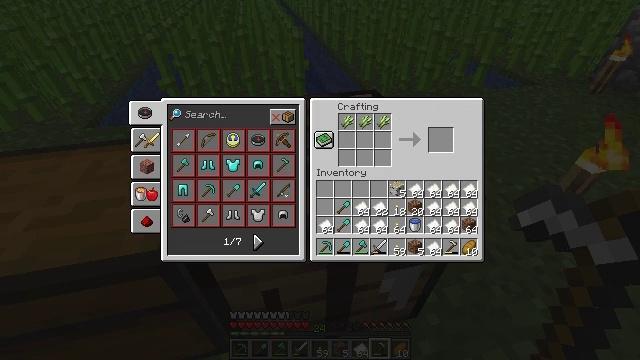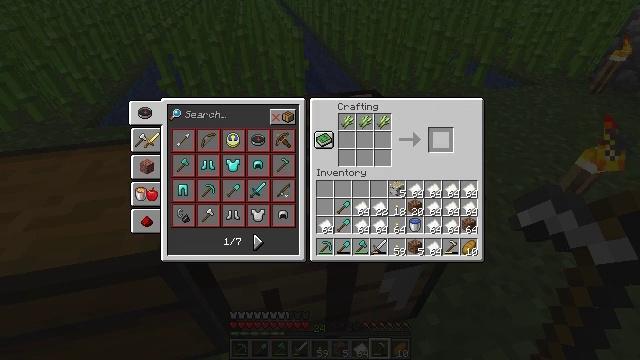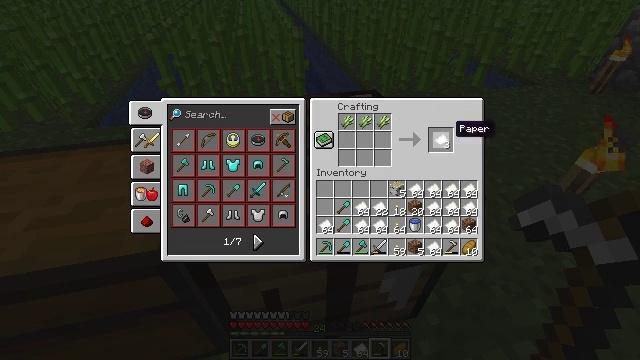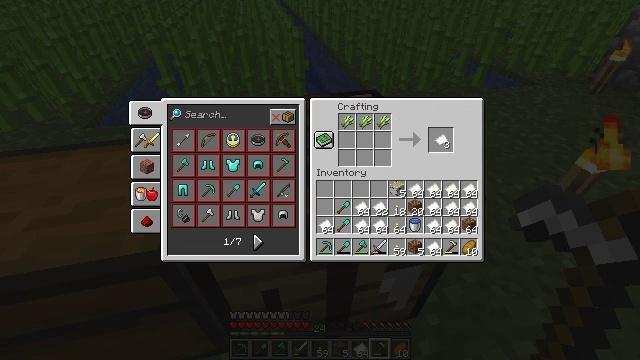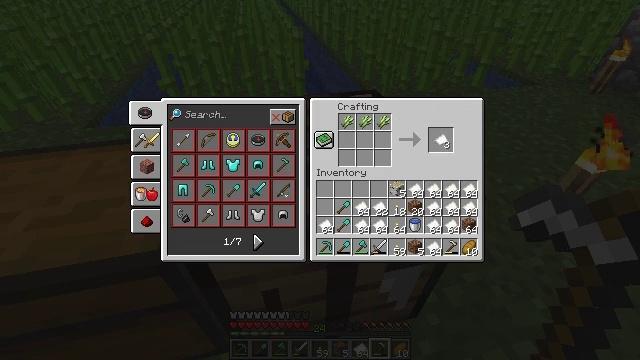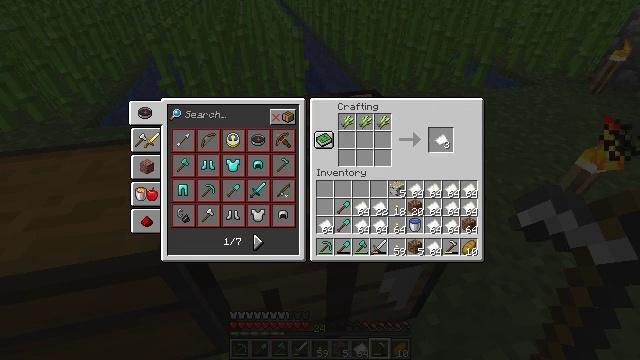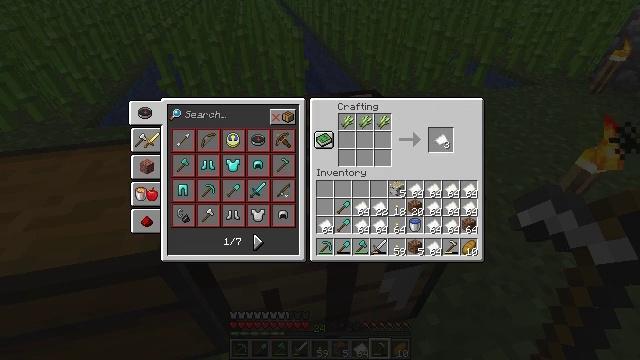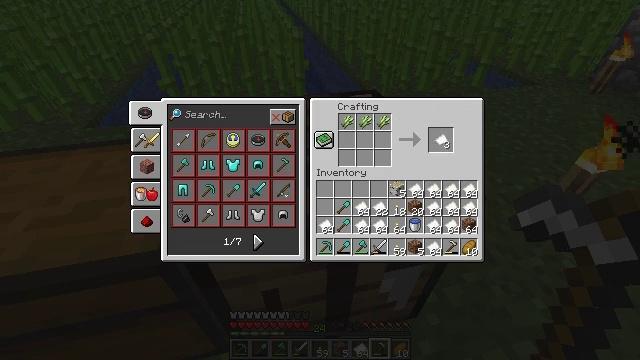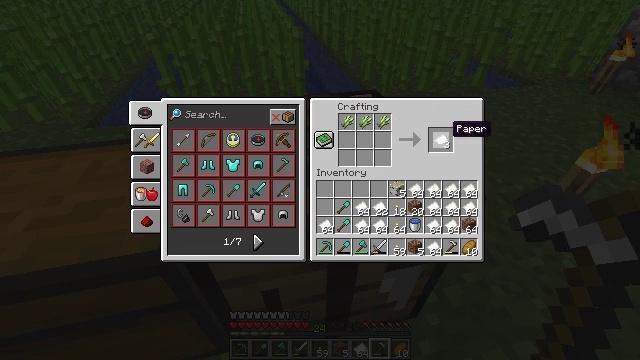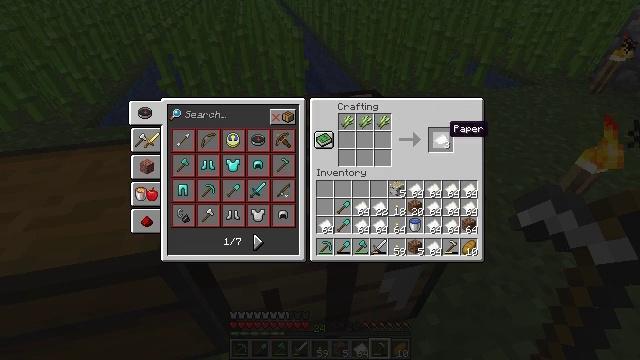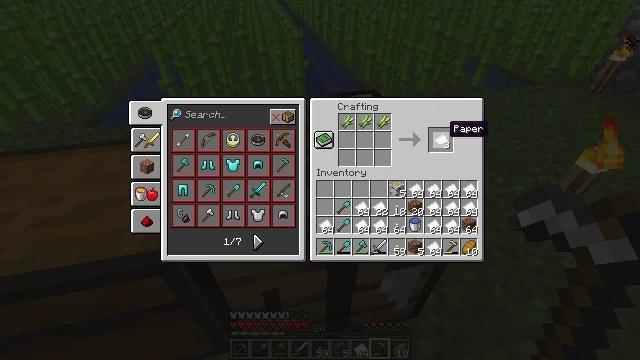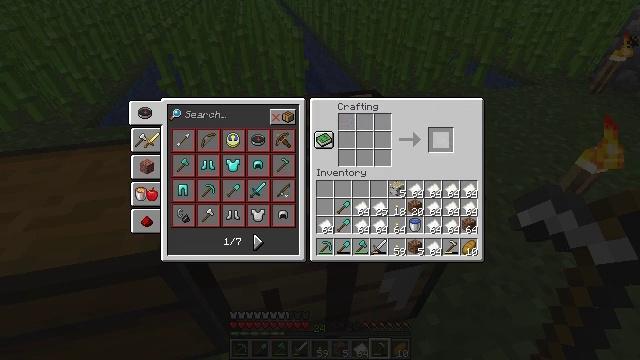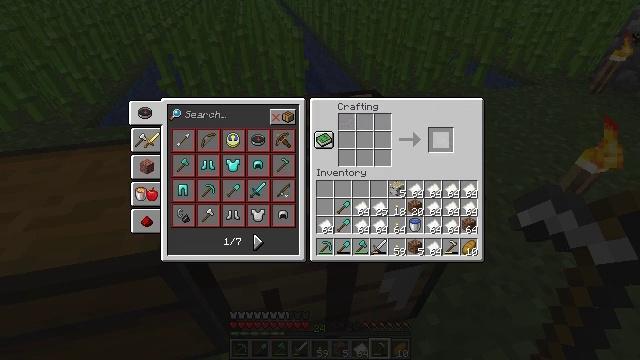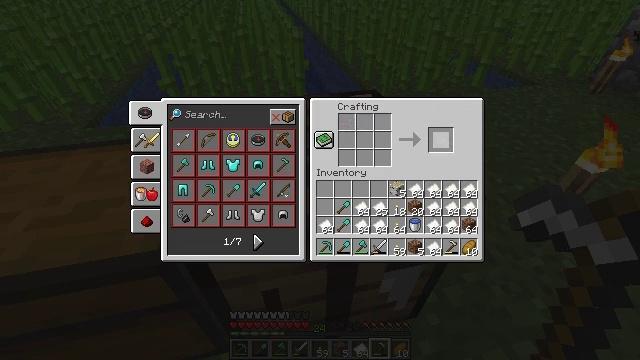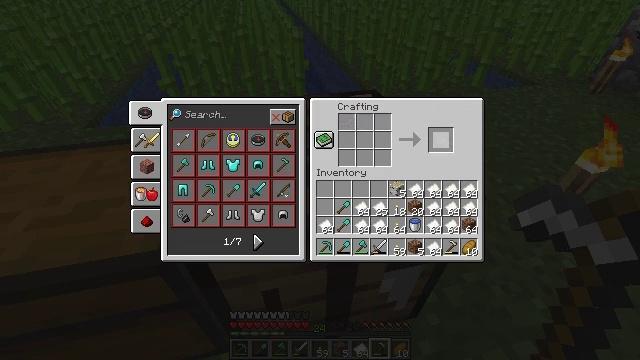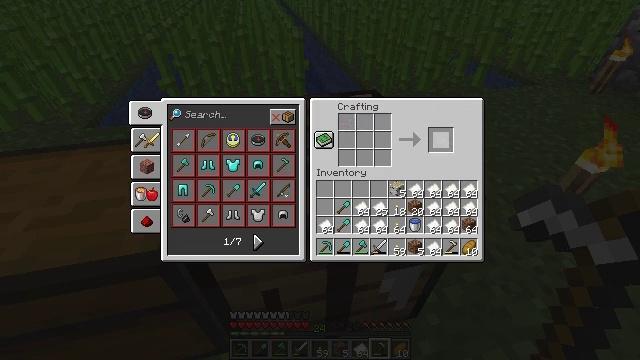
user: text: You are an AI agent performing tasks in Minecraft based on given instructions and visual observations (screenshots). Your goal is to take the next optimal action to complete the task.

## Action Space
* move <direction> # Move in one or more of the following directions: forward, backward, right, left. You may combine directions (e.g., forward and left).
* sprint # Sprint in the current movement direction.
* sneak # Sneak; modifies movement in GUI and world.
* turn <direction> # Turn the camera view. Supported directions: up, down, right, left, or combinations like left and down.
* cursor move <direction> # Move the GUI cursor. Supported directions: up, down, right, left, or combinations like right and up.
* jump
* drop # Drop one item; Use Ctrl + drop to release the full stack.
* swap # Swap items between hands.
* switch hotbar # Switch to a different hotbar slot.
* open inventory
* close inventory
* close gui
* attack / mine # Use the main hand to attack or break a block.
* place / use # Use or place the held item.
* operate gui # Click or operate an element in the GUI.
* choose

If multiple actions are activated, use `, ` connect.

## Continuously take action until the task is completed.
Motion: motion action
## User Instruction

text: Utilize the crafting table to make paper.
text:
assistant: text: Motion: sneak, cursor move right
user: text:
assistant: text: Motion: sneak, cursor move right
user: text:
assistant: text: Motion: sneak
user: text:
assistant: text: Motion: sneak, operate gui
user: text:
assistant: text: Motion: sneak, operate gui
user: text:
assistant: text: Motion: sneak, operate gui
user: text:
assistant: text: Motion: sneak, operate gui
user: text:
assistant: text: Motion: sneak
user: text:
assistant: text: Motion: sneak
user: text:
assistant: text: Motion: sneak
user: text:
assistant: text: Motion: sneak, operate gui
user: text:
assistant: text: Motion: sneak, operate gui
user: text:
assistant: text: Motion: sneak, operate gui
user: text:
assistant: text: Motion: sneak, operate gui
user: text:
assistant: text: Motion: sneak
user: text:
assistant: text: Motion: sneak